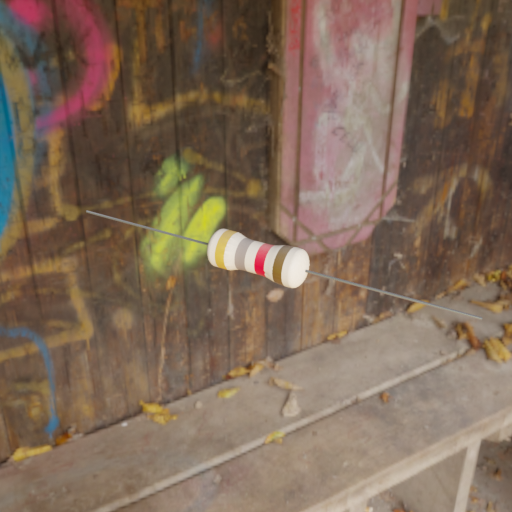
Resistor colour bands (in order): gold, gray, red, brown